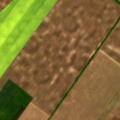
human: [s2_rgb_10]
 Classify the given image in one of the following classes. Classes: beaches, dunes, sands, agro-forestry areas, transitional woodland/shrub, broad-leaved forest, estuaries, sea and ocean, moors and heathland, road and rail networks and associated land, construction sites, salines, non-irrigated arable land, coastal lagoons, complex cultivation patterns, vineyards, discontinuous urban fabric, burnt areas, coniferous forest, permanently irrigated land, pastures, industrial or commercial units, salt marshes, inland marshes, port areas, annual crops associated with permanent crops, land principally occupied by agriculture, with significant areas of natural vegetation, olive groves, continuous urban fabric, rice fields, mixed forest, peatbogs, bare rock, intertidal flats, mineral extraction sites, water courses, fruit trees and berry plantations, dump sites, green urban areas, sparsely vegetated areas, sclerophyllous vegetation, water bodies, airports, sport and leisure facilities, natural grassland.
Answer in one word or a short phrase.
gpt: non-irrigated arable land